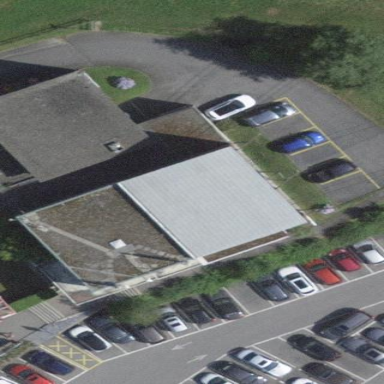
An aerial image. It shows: Transportation building.